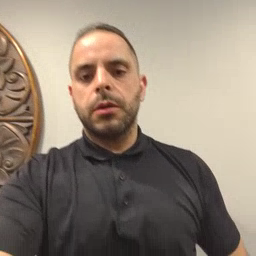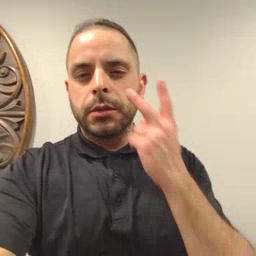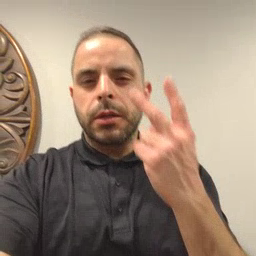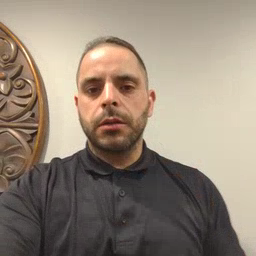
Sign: see